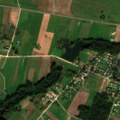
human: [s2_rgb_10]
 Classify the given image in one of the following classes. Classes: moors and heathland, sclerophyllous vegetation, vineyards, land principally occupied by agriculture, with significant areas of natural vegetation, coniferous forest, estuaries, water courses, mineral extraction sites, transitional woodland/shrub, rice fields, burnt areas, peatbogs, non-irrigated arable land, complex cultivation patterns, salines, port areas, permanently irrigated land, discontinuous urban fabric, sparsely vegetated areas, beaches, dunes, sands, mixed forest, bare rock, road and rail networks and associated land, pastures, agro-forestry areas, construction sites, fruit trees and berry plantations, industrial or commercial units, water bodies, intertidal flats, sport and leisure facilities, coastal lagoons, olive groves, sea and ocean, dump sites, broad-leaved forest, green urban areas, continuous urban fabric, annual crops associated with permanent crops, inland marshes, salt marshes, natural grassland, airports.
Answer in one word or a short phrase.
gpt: discontinuous urban fabric, non-irrigated arable land, complex cultivation patterns, land principally occupied by agriculture, with significant areas of natural vegetation, broad-leaved forest